Question: I have this item in a horizontal navigation menu:
'''
<li class="menu">
<a href="---">Our Users</a>
</li>
'''
I want it to appear like this:

I will figure out the text color, etc. What I want to know is, how to have the image appear above the text, and the text centered below it.
Any advice?
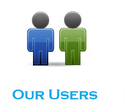
Answer: Try this.
Assuming your image is not clickable...
apply width and padding to you li tag.
'''
li { background: url(urimage.png) no-repeat;
padding: 72px 0 0 0;
text-align: center;
width: 100px;
list-style: none;
'''
}
If you want your image to be clickable just wrap your text "our users" into a div and apply same style as above.
<URL>
hope it'll help you. thank you